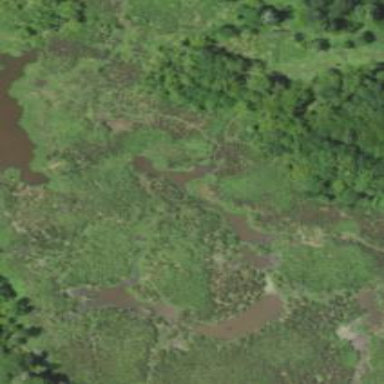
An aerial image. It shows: Marsh wetland.